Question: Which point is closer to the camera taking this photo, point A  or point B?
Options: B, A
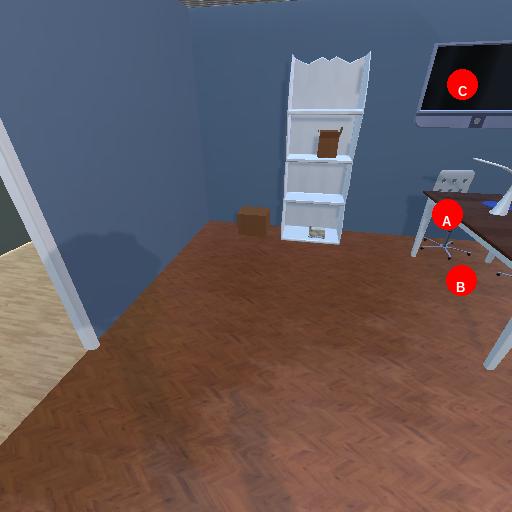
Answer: B